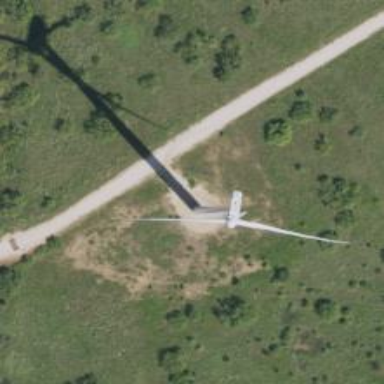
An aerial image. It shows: Wind generator using horizontal axis wind turbines.